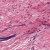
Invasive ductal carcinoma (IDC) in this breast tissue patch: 0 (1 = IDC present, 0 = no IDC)